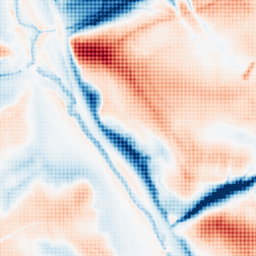
Category: classical
Decomposition family: gaussian_anisotropic
Decomposition parameters: sigma_x: 10
sigma_y: 20
Upsampling method: sinc_hamming
Upsampling parameters: scale: 4
kernel_size: 4
Upsampling scale: 4